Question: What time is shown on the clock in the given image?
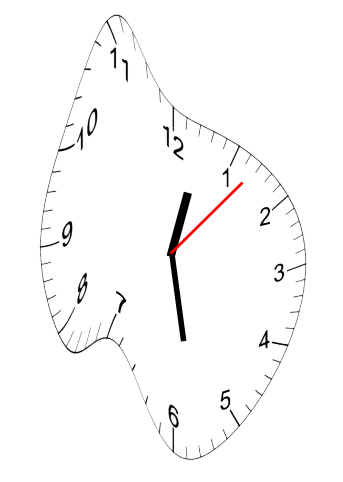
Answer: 12:28:07